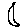
Label: moon